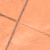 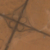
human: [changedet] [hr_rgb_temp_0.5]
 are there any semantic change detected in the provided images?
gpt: Different new roads appear around the crossroads.